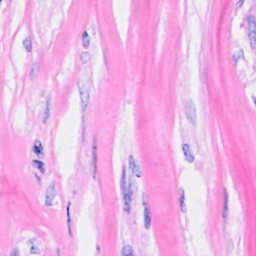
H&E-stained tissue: Breast